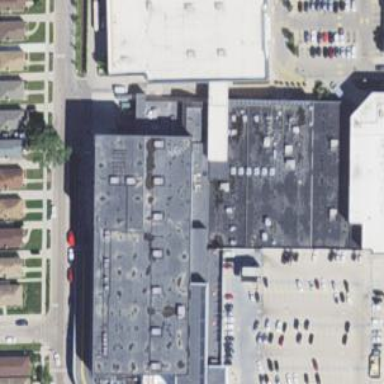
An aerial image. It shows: Retail building.